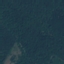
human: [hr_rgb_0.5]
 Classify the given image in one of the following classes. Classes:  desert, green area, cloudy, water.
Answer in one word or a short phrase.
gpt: green area